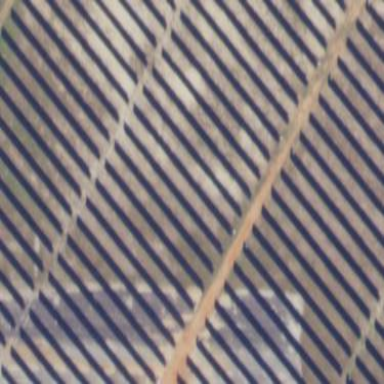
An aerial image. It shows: Solar photovoltaic panel generator.